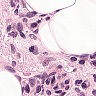
Metastatic tissue present: yes